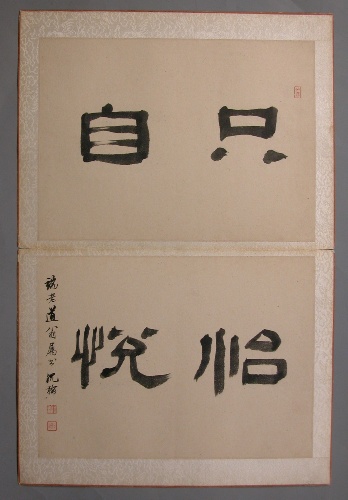
Title: 清   清初八大家山水冊|Landscapes Painted for Wang Kui
Artist: Wang Jian
Artist bio: Chinese, 1609–1677/88
Date: 1674–76
Object type: Album
Classification: Paintings
Medium: Album of eight painted leaves; ink and color on paper
Culture: China
Period: Qing dynasty (1644–1911)
Dimensions: Each leaf: 9 x 12 1/4 in. (22.9 x 31.1 cm)
Department: Asian Art
Credit line: Gift of Douglas Dillon, 1979
Accession year: 1979
Repository: Metropolitan Museum of Art, New York, NY